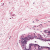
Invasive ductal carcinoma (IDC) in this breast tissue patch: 0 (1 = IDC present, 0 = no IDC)